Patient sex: M
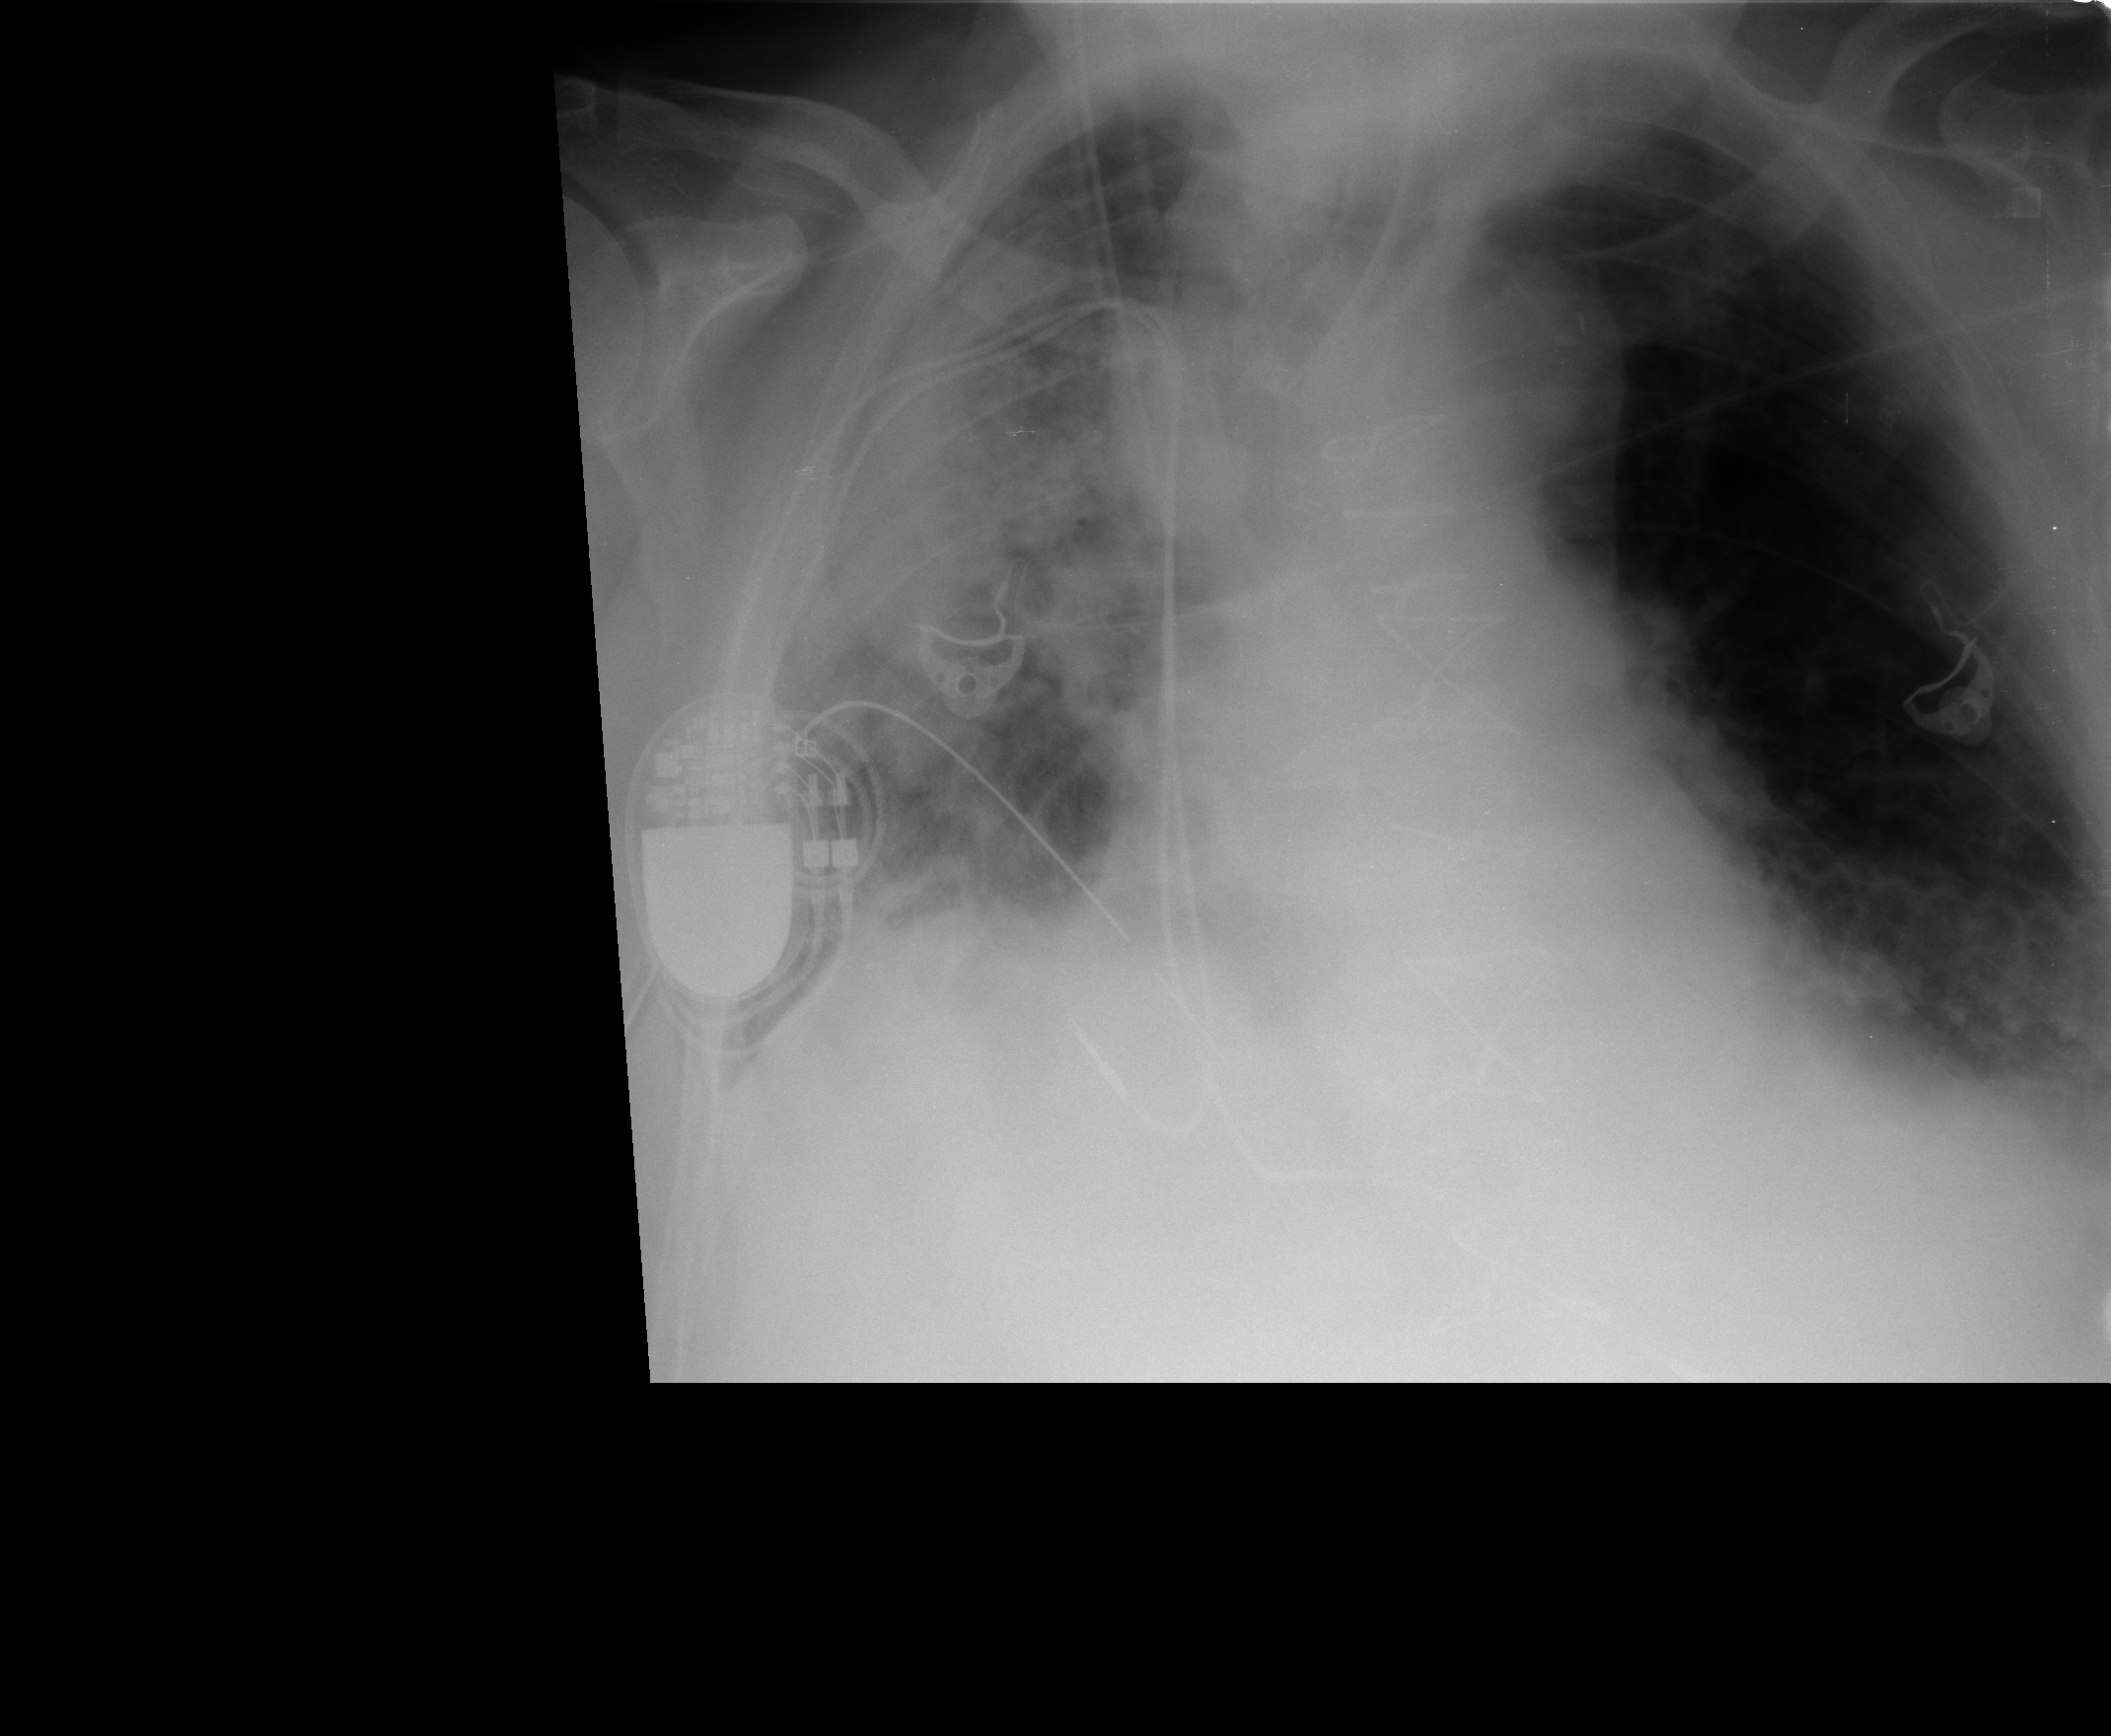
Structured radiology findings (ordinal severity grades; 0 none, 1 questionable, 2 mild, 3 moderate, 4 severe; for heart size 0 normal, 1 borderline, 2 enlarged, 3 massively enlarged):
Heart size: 2
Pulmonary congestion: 0
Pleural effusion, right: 2
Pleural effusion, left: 1
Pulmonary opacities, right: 3
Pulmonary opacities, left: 0
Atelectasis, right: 2
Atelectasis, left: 2